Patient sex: M
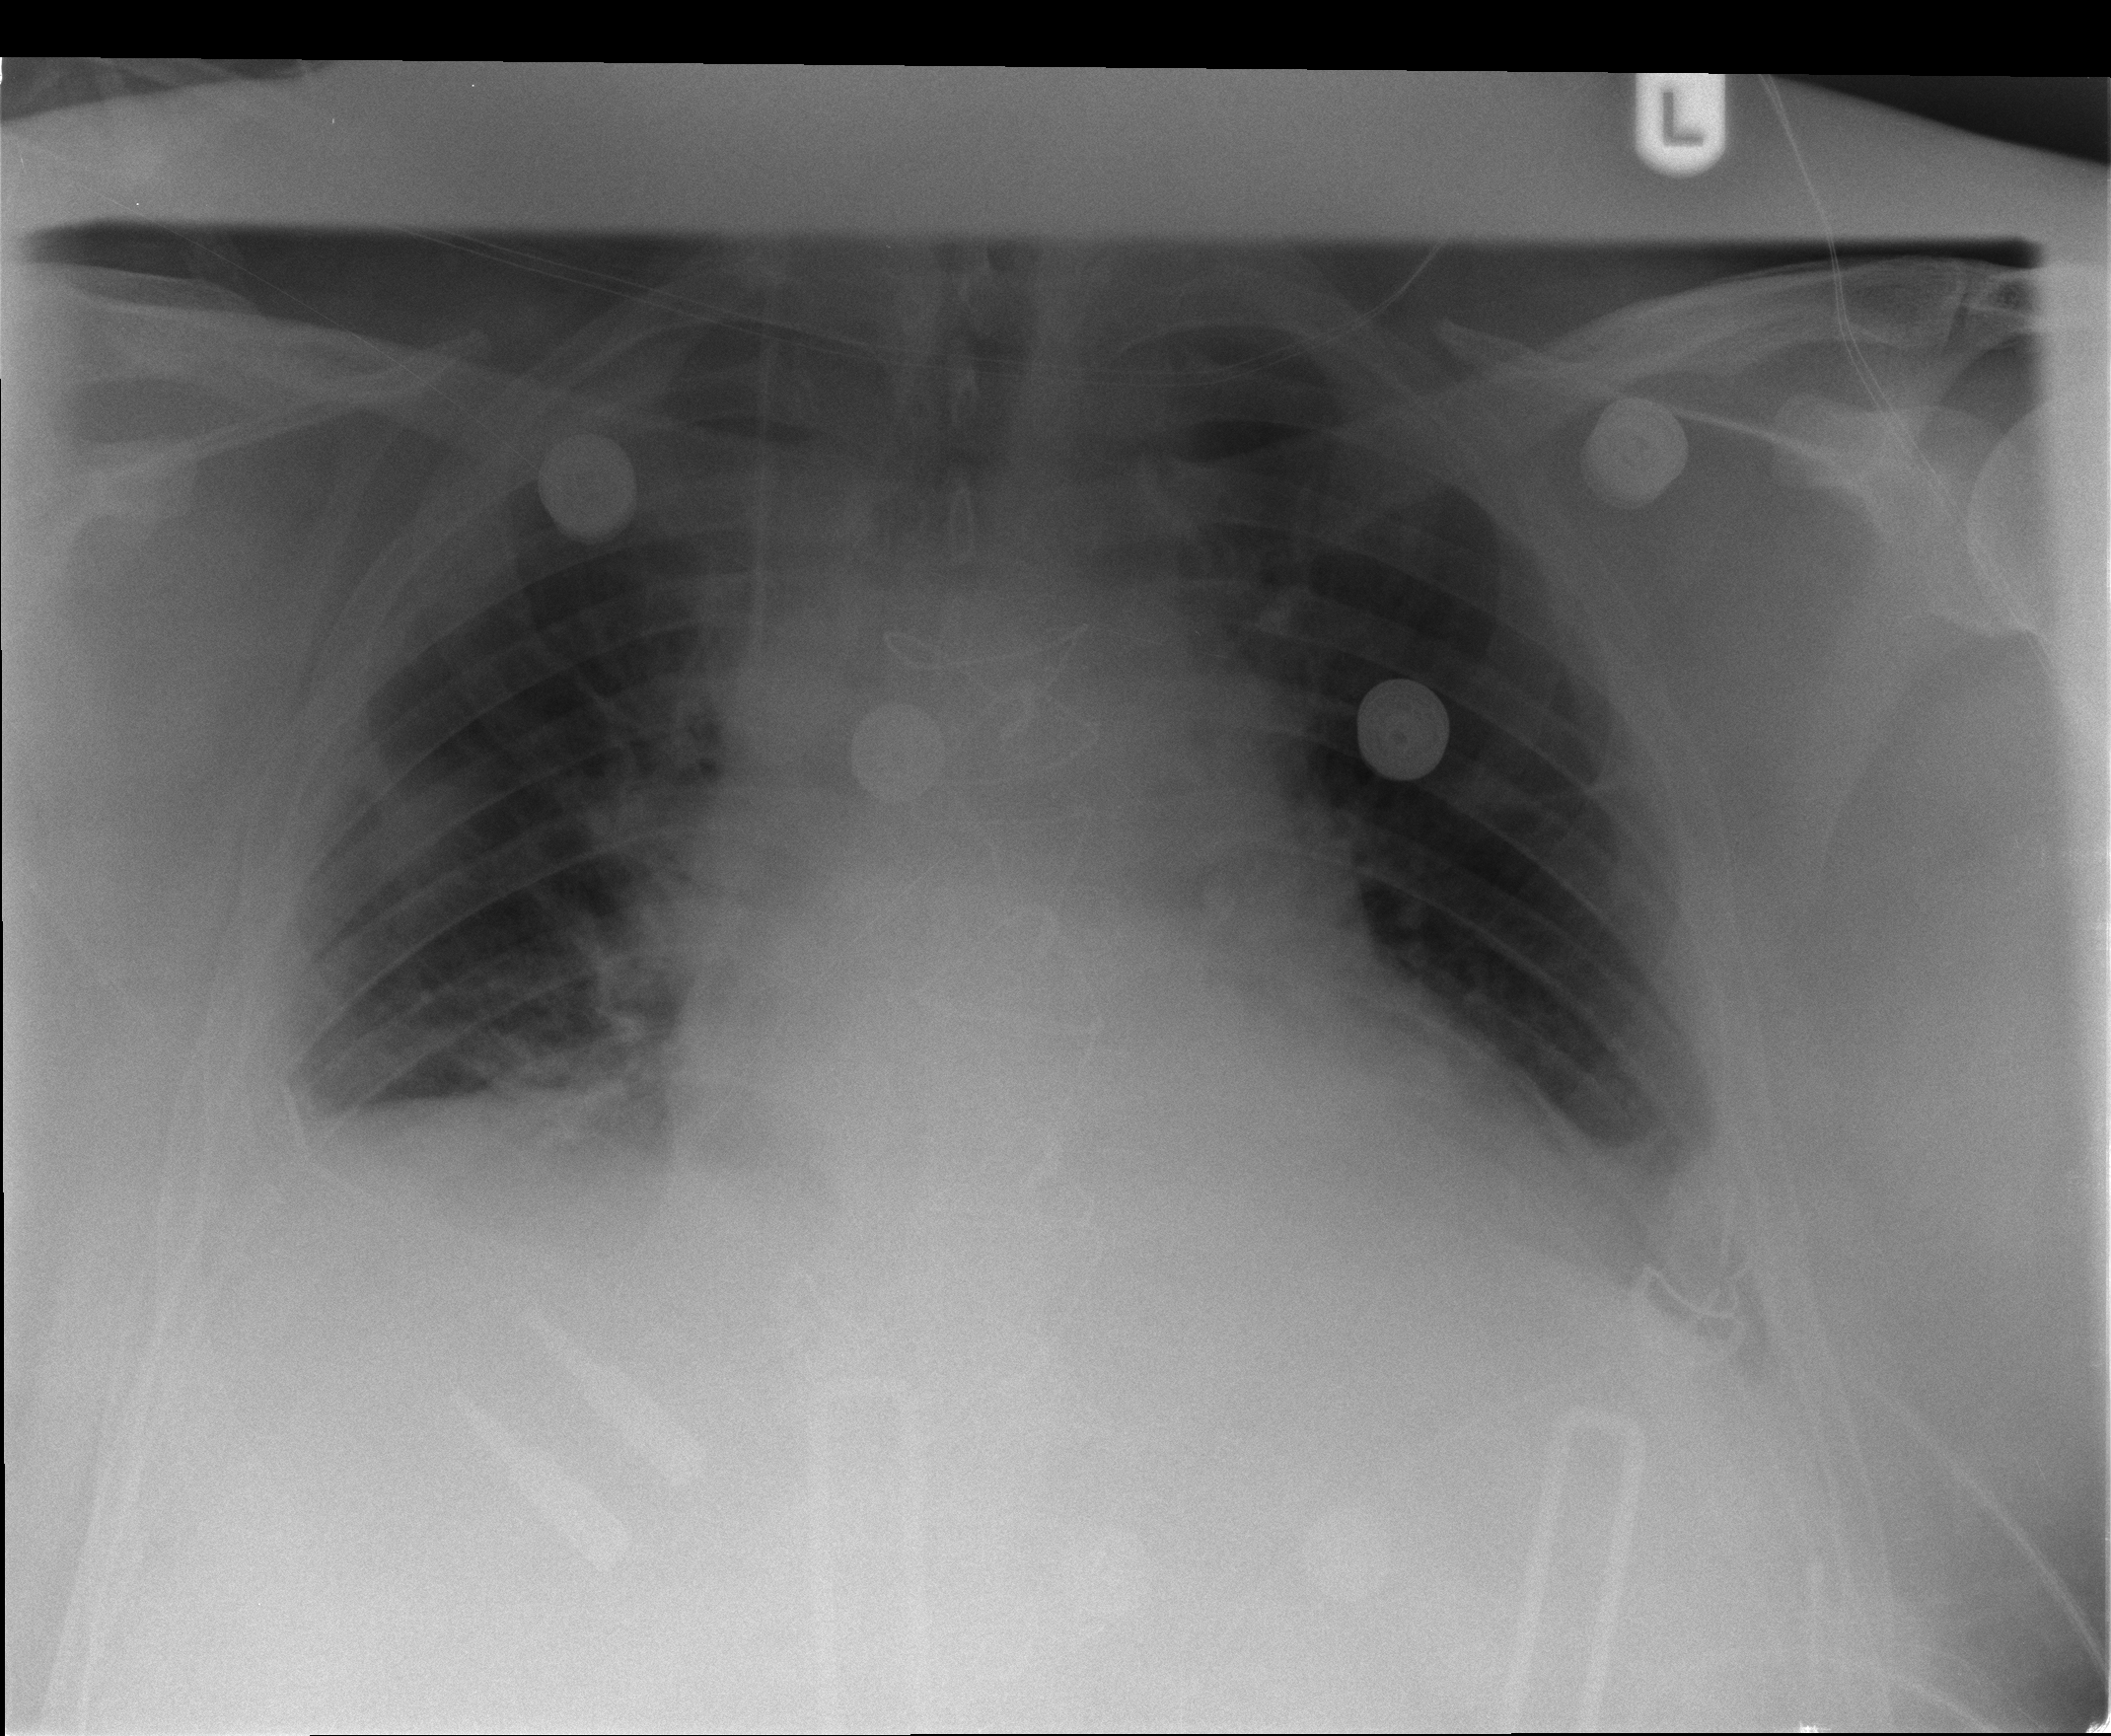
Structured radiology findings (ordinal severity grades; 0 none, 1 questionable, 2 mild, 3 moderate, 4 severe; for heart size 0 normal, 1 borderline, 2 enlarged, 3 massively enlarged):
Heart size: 2
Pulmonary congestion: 2
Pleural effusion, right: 2
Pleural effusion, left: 2
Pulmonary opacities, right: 0
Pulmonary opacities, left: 0
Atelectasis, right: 2
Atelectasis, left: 2